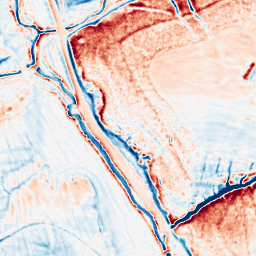
Category: classical
Decomposition family: uniform
Decomposition parameters: size: 10
Upsampling method: bilinear
Upsampling parameters: scale: 4
Upsampling scale: 4